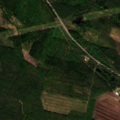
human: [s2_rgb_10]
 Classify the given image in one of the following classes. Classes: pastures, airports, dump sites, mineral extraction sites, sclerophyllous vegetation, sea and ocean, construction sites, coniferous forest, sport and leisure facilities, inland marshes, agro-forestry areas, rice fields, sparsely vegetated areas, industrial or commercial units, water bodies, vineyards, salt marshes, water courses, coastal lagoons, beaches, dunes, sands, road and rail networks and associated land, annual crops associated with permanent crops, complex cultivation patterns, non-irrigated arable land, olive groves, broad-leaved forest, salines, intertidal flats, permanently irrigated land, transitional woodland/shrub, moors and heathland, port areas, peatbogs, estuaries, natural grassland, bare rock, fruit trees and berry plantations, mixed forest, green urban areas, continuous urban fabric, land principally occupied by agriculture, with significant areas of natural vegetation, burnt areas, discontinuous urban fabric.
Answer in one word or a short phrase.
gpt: non-irrigated arable land, coniferous forest, mixed forest, transitional woodland/shrub